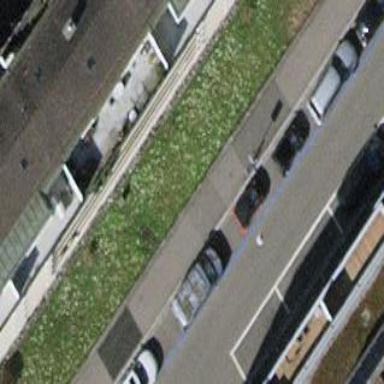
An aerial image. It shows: Parking lane.